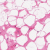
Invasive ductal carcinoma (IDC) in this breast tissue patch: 0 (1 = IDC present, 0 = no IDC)